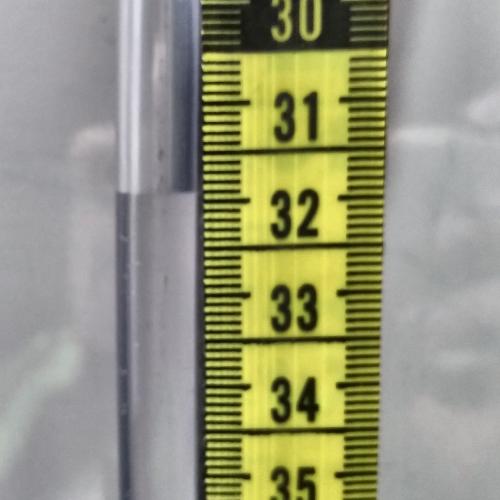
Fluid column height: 31.9 cm